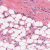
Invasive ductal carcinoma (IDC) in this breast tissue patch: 0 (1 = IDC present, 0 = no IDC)